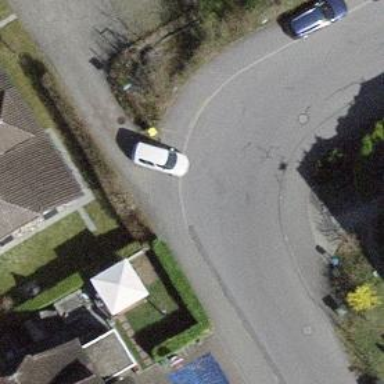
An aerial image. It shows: Post box is visible.